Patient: sex F, age 64
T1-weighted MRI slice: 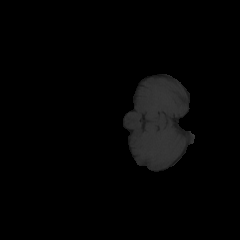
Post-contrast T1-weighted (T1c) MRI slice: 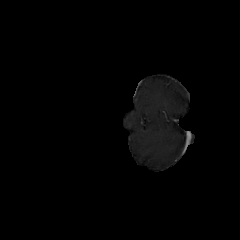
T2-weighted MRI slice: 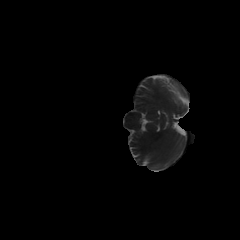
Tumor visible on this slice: no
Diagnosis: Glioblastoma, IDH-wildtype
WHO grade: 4